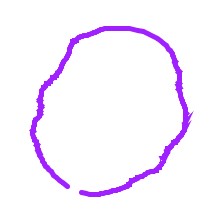
Shape: circle